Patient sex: F
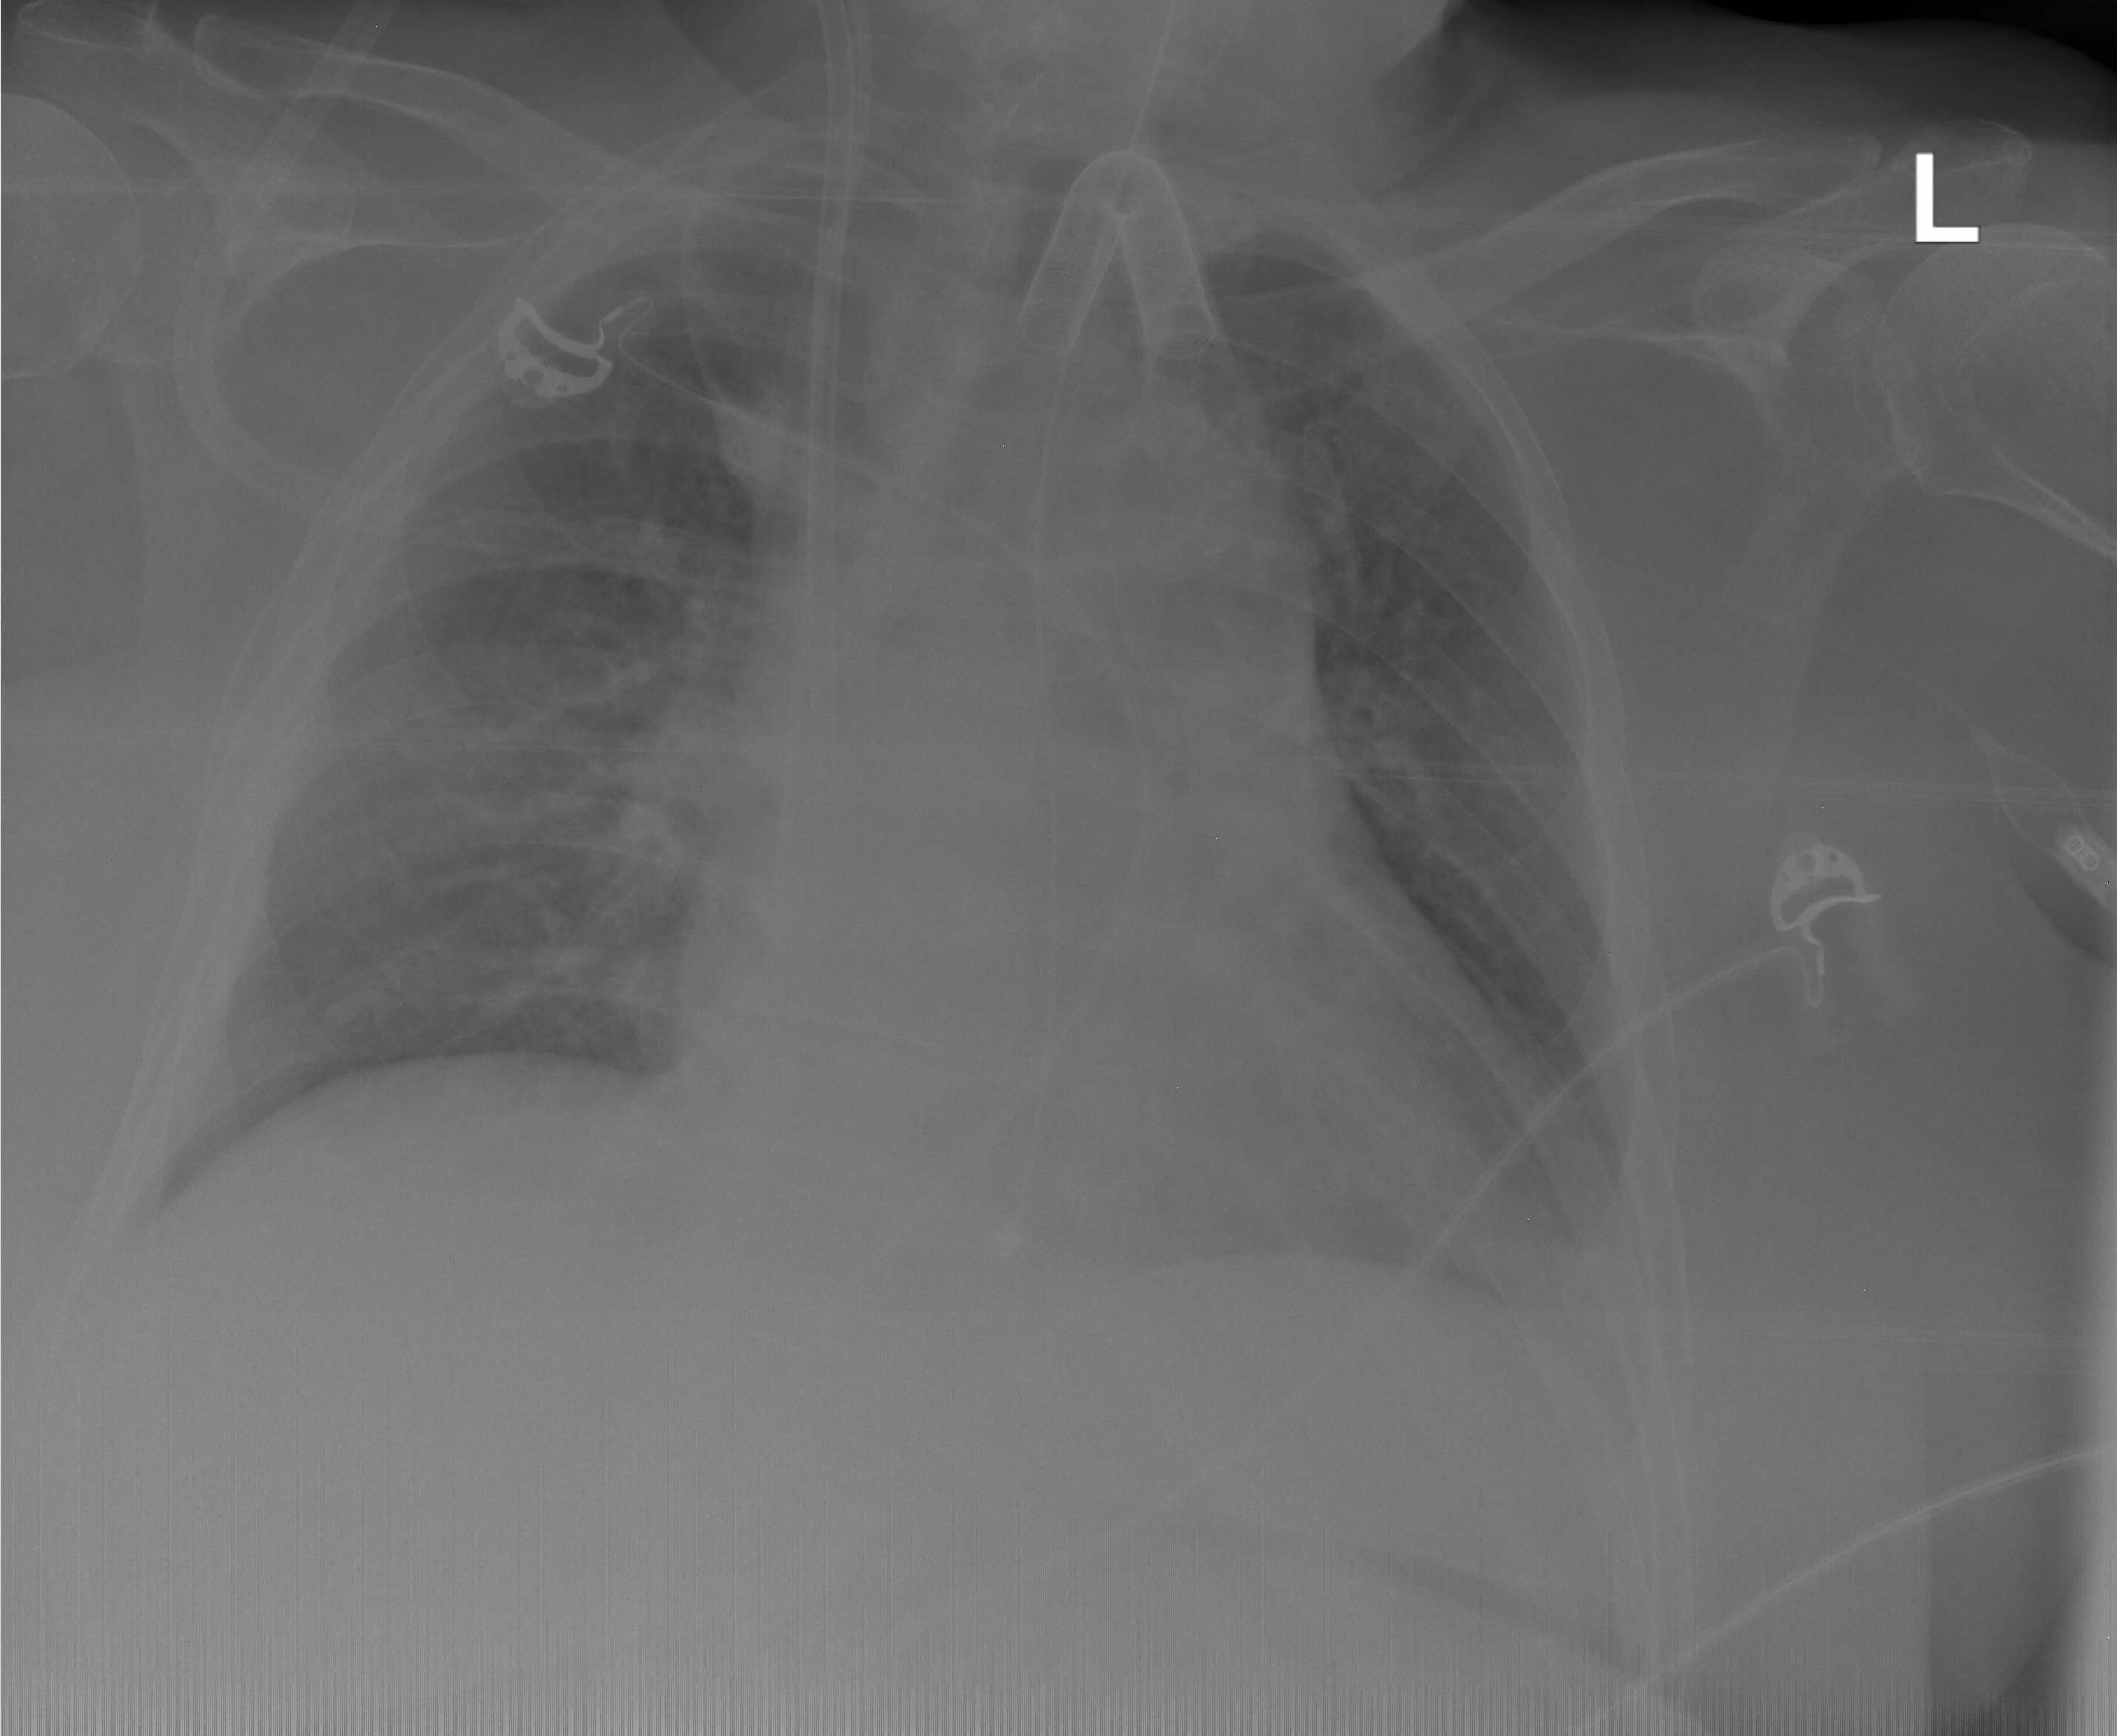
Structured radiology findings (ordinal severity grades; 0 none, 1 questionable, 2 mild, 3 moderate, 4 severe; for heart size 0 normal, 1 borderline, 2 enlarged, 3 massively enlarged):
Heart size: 2
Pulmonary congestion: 2
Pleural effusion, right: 0
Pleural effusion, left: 2
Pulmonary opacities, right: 0
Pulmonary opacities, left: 0
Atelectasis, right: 0
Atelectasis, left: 1